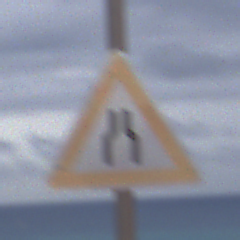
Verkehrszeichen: VerengteFahrbahn
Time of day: Midday
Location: Outdoor (Urban)
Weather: Overcast
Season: NotSpecified
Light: Natural